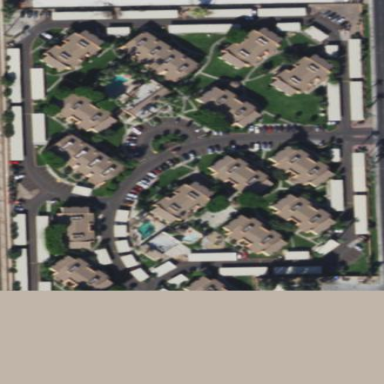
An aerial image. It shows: Residential area with apartments.